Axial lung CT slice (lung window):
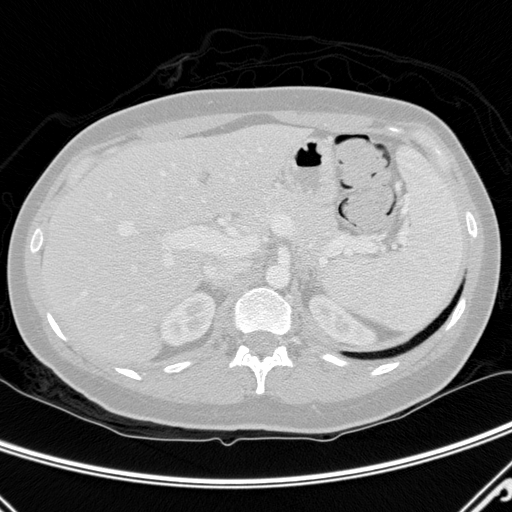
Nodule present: no